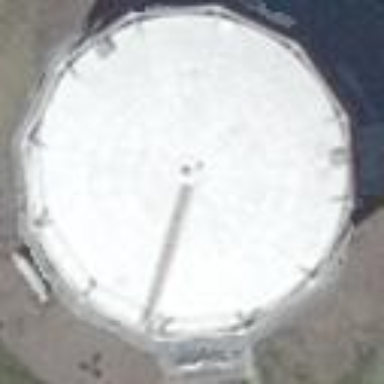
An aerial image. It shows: Storage tank which is man-made and housed in building.